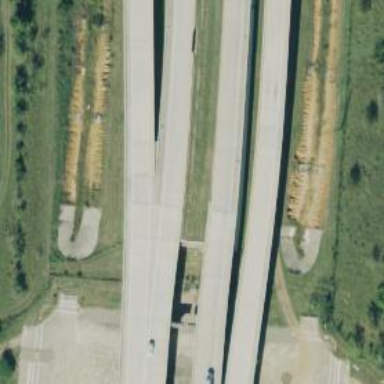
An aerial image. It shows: Motorway bridge.